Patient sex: M
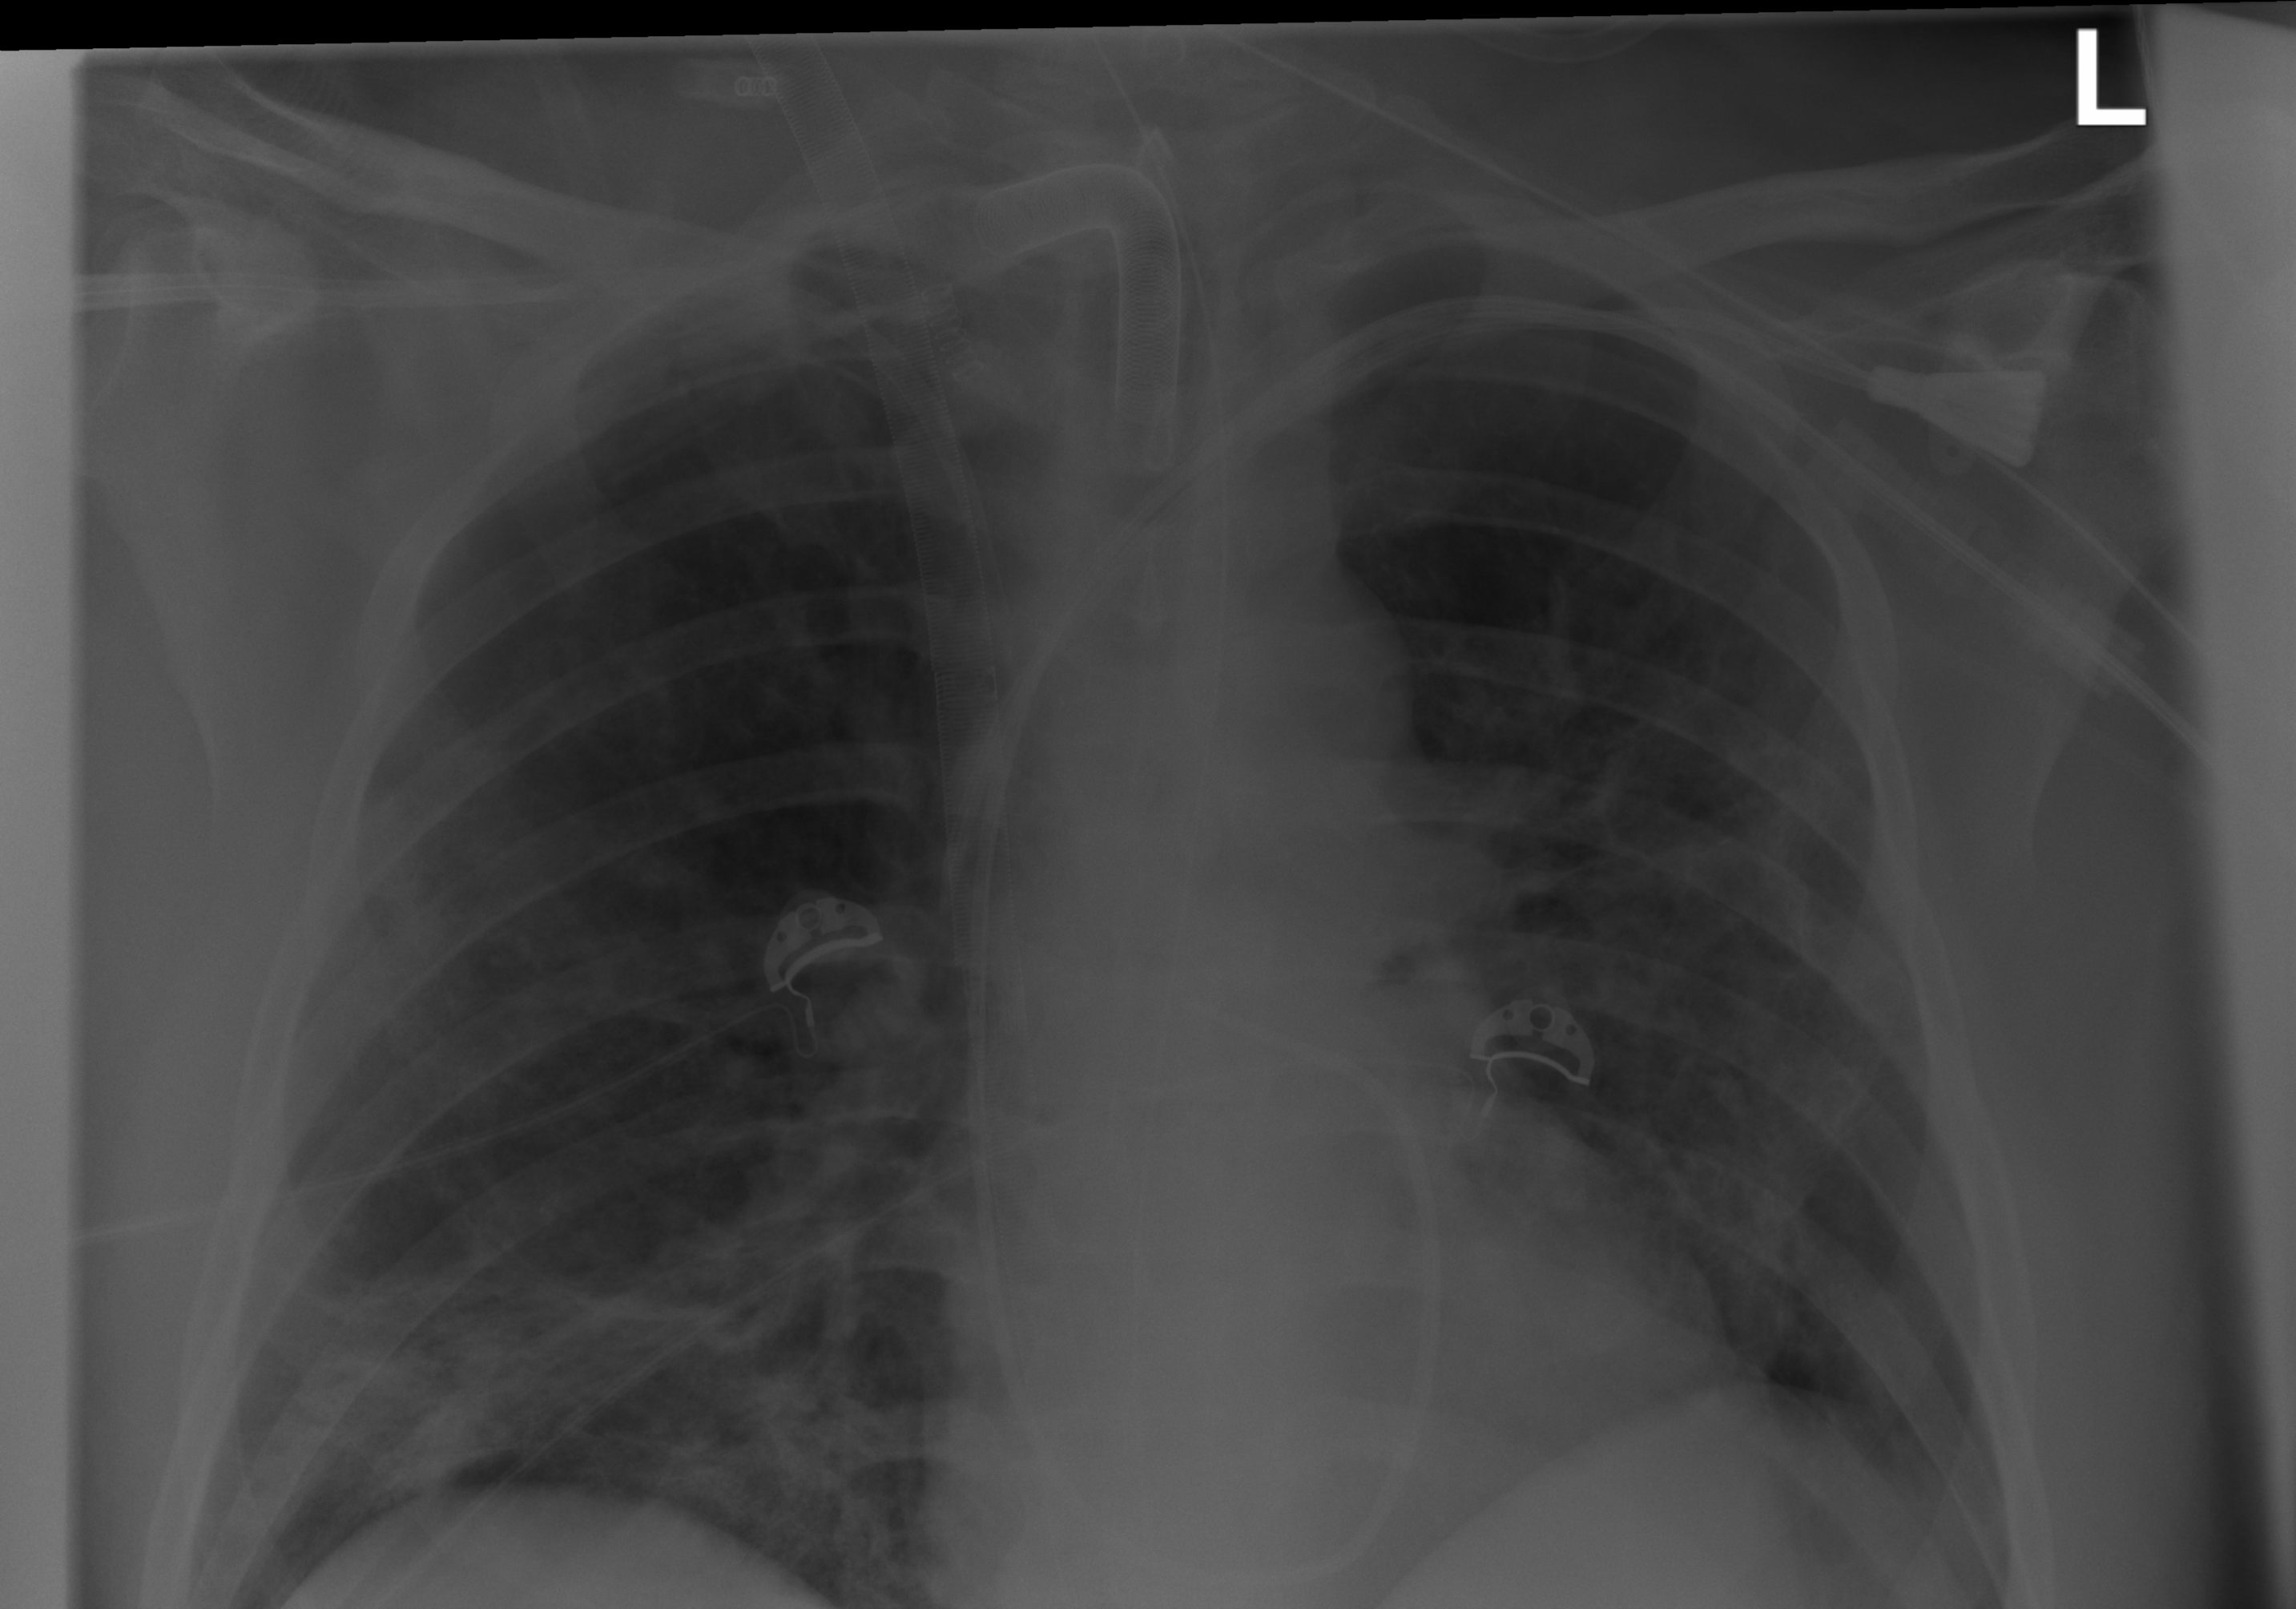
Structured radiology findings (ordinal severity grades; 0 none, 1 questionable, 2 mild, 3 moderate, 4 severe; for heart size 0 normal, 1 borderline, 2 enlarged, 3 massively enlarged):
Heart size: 0
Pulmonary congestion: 0
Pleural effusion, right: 0
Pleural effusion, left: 0
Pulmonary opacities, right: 2
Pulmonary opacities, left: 2
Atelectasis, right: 2
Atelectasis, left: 2